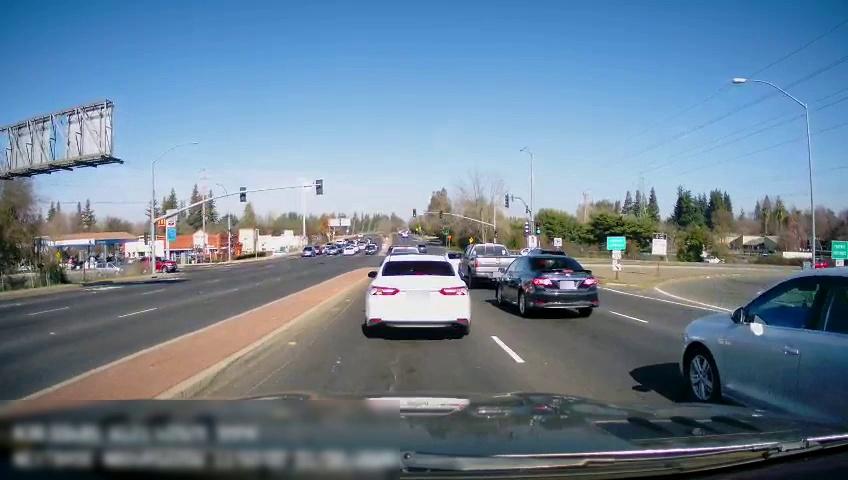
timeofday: Day
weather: Sunny
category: Drivable Space
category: Drivable Space
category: Vehicles | Car
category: Vehicles | SUV
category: Vehicles | SUV
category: Vehicles | SUV
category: Vehicles | SUV
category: Vehicles | Car
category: Vehicles | Car
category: Vehicles | Truck
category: Vehicles | Car
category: Vehicles | Car
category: Vehicles | Car
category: Vehicles | SUV
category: Vehicles | Car
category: Lanes | Current Lane
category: Lanes | Alternate Lane
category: Lanes | Opposite Lane
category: Lanes | Opposite Lane
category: Lanes | Alternate Lane
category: Lanes | Alternate Lane
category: Traffic | Signs
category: Traffic | Signs
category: Traffic | Lights
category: Traffic | Lights
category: Traffic | Lights
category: Traffic | Lights
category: Traffic | Lights
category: Traffic | Lights